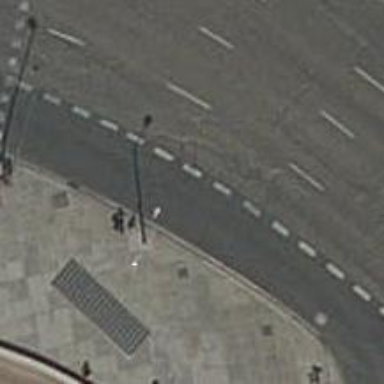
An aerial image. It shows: Kerb barrier.